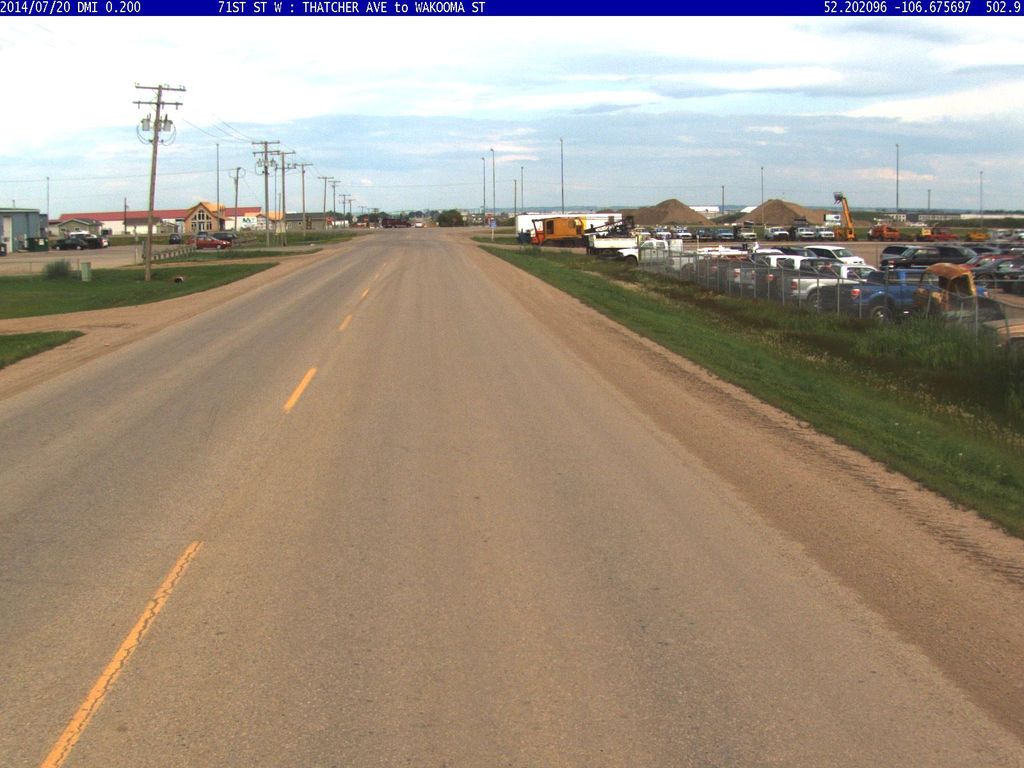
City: saskatoon